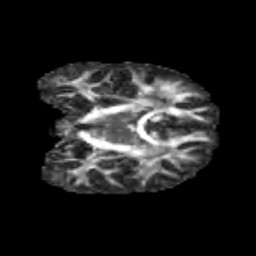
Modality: FA
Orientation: coronal
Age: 12
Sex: male
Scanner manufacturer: siemens
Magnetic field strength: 3 T
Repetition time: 3.8 s
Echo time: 0.07 s